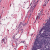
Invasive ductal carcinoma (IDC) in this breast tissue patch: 0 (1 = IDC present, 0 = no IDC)